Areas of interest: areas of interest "Logistics and Express Delivery"
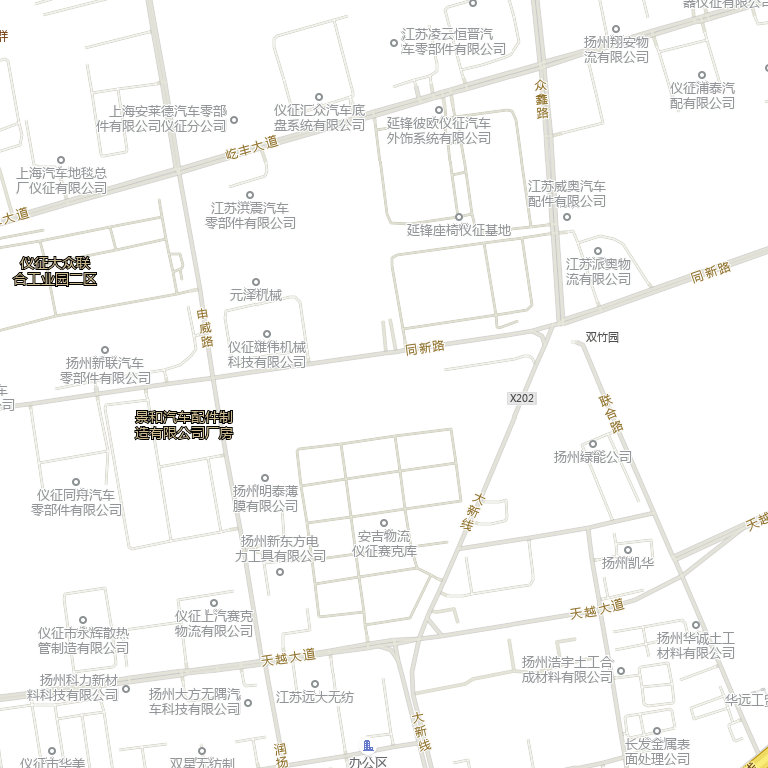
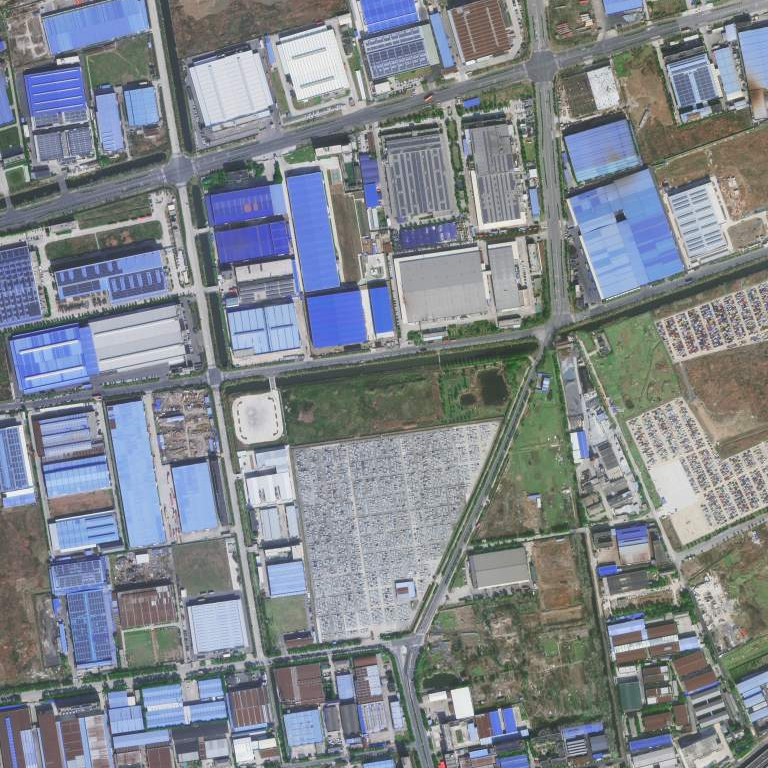